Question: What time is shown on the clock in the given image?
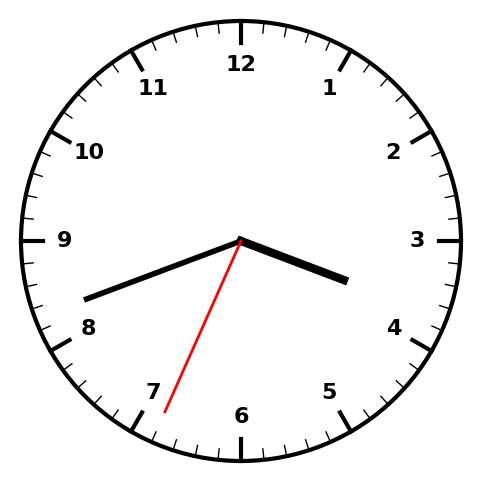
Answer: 03:41:34